The plot shows one second of acceleration measured on a rotor kit. Determine the machine's mechanical condition. Answer with exactly one of: normal, misalignment, unbalance, looseness.
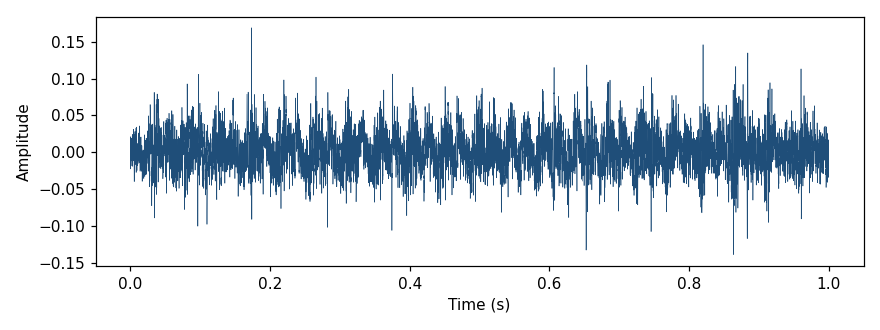
Answer: looseness